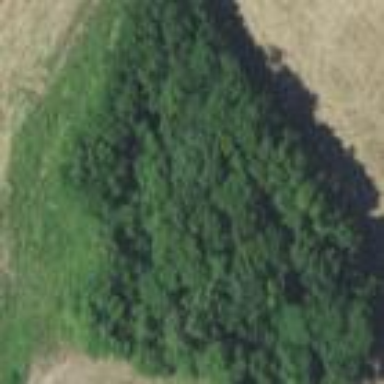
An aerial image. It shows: Deciduous broadleaved woodland.